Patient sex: M
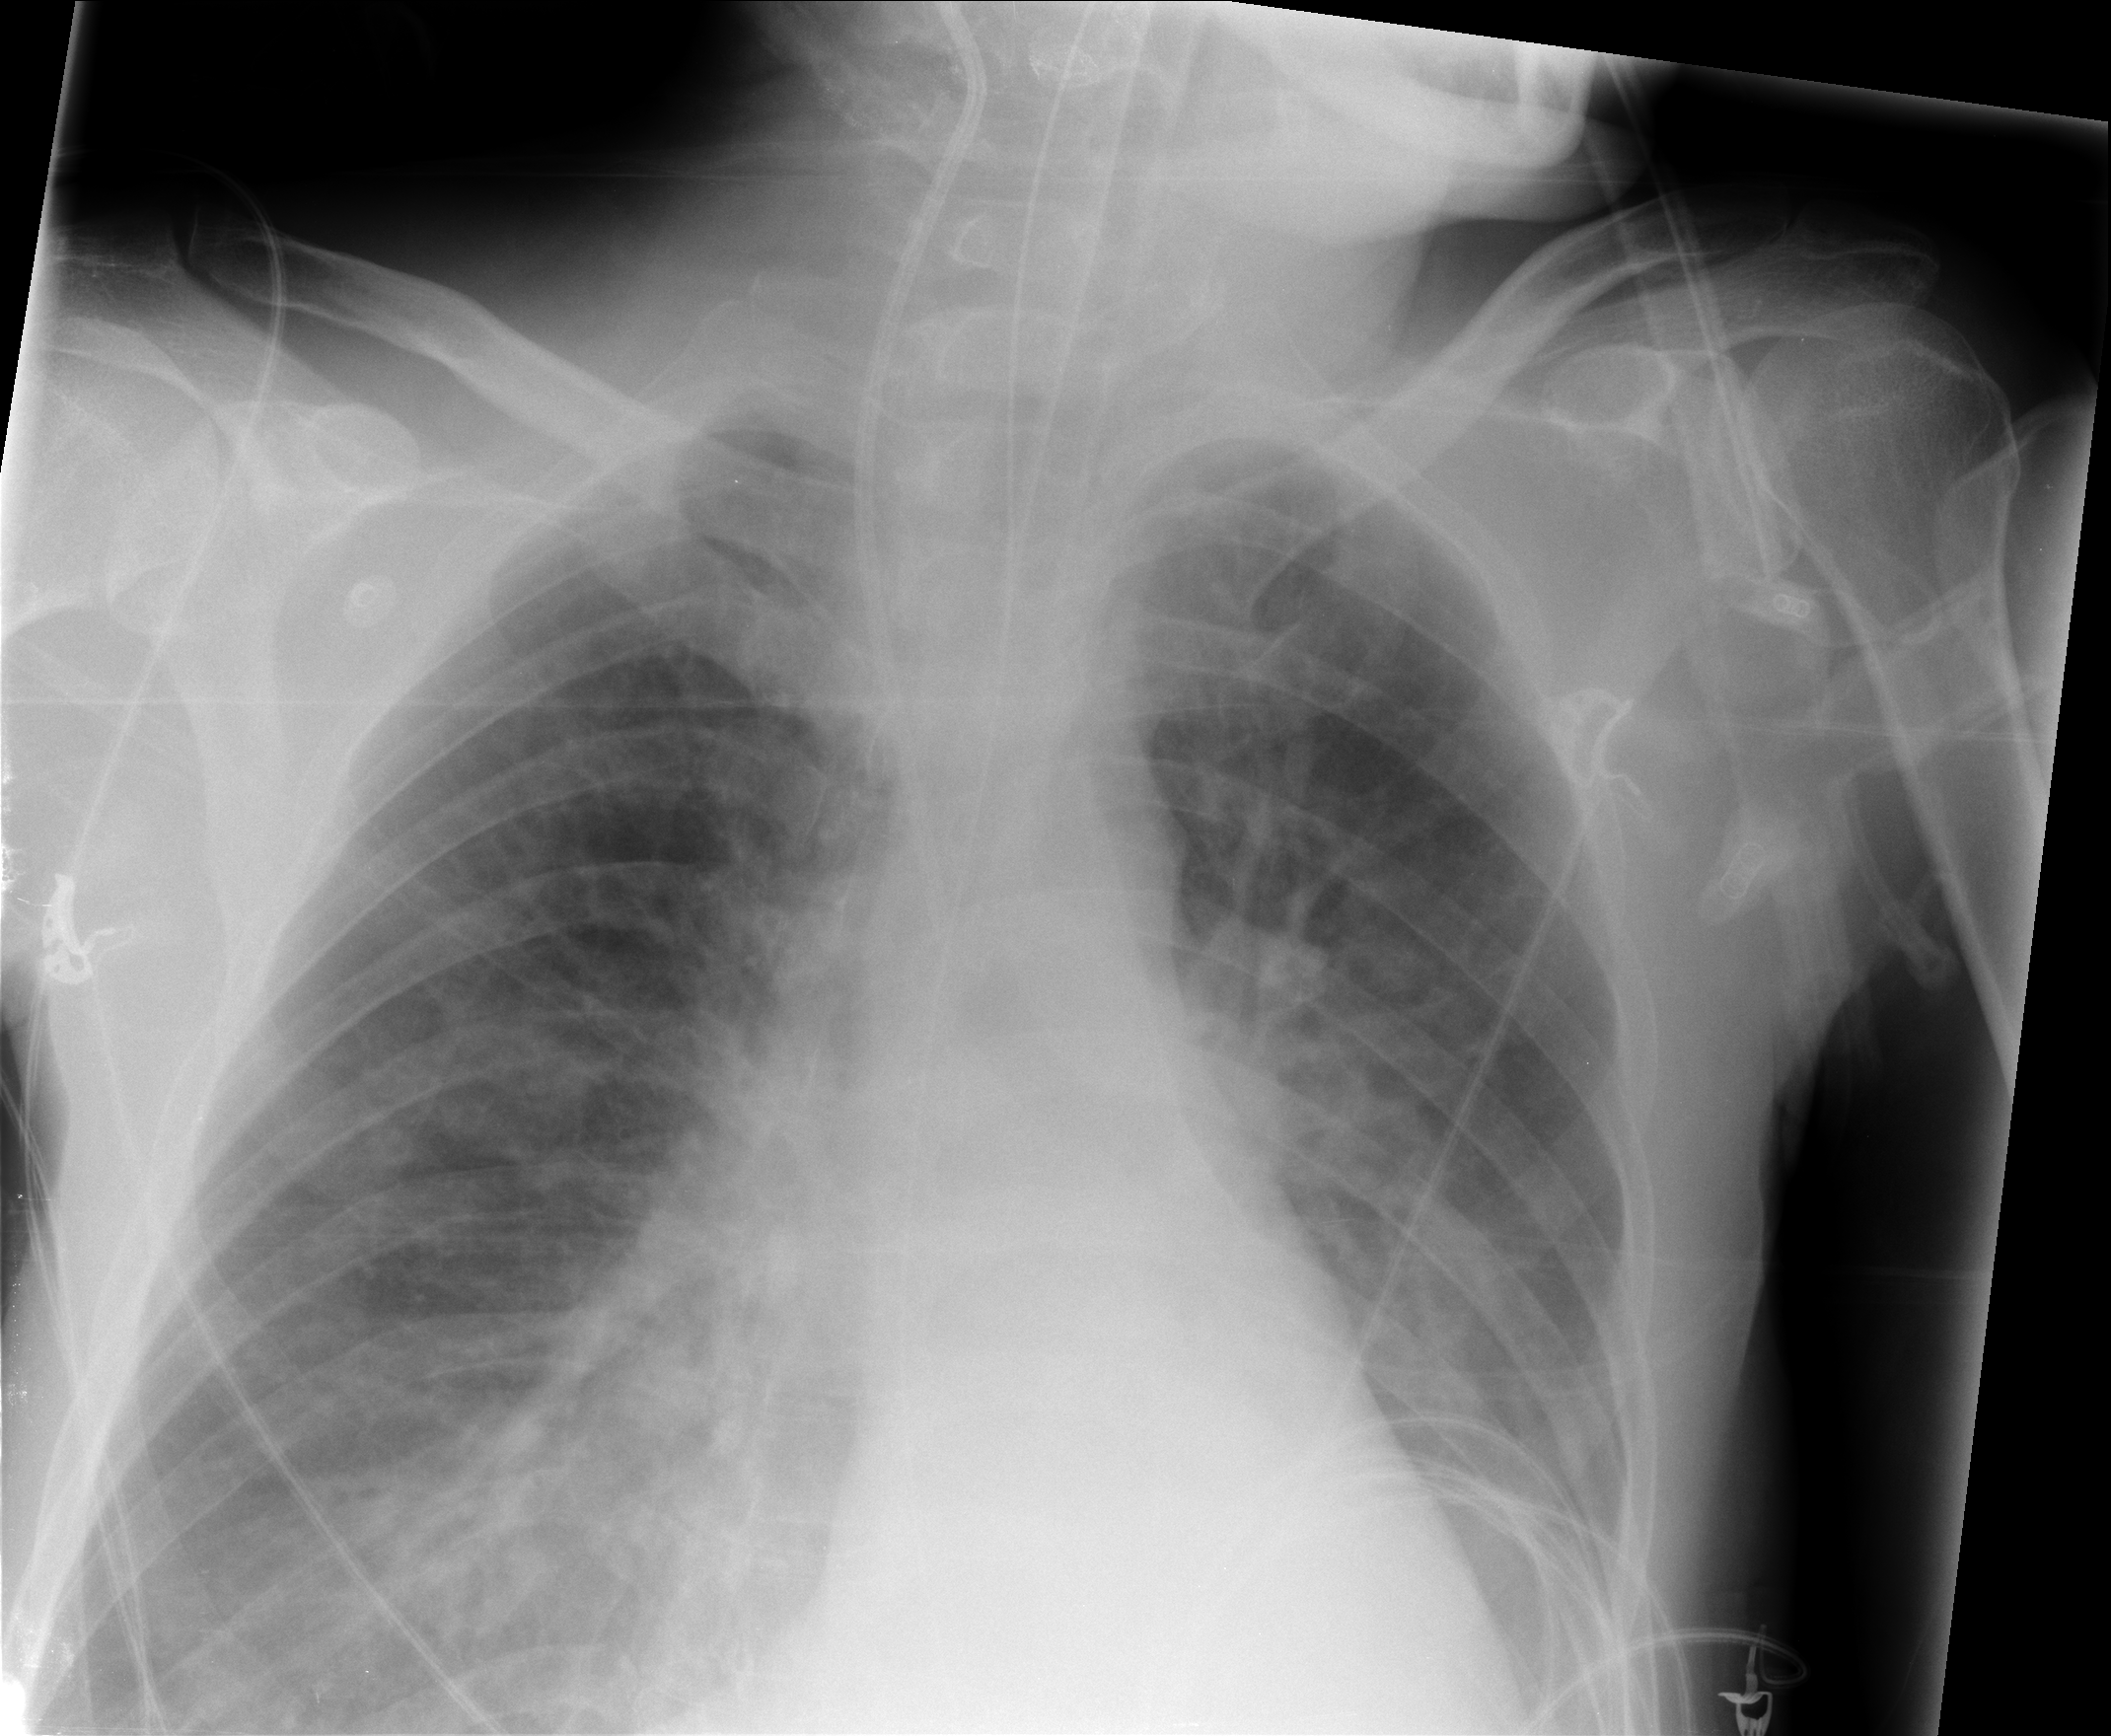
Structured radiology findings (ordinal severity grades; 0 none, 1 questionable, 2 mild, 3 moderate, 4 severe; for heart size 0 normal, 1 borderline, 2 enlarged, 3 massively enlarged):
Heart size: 0
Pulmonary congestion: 2
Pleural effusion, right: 0
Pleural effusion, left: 0
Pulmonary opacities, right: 1
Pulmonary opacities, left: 0
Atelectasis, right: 0
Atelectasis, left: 0